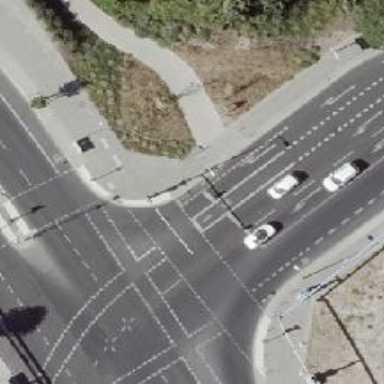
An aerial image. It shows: Road with traffic signals.